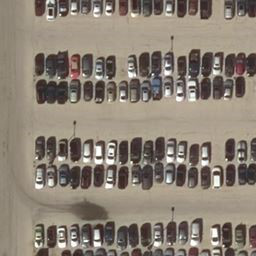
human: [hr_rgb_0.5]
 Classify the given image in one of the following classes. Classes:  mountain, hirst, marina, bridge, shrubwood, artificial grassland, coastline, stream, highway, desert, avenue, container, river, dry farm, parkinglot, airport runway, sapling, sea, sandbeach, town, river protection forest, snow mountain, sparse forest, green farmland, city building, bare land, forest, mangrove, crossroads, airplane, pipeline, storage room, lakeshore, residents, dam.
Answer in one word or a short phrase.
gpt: parkinglot